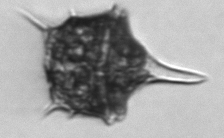
Label: Amylax